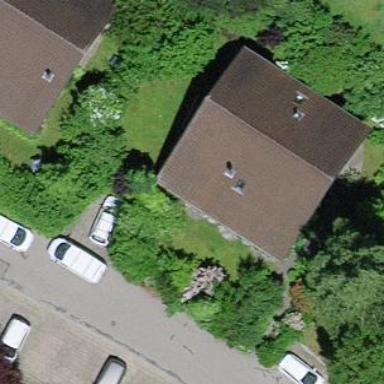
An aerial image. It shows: Residential building.